Question: I'm using XCode 4.4.1 to create an IPA file for TestFlight AdHoc Distribution. If I go through the Organizer to create the IPA file, everything works great and TestFlight just works.
Here's the problem. If instead of using the Organizer to create the IPA, I allow TestFlight Co-Pilot to detect the new archive, I get a popup that TestFlight has noticed the new Archive, and I click the "Upload" button. But then, I get an error that the IPA file could not be created. The error appears to have something to do with signatures, but I'm using the same signatures as I do when creating the IPA though XCode's Organizer. Here's a screenshot of the actual error. Any ideas on what I might be doing wrong?

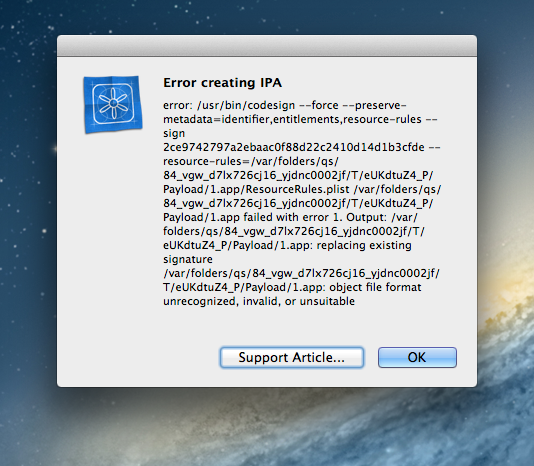
Answer: After contacting TestFlight support, I was finally to get it working. Try this in a terminal:
'''
sudo ln -s /Applications/Xcode.app/Contents/Developer/Platforms/iPhoneOS.platform/Developer/usr/bin/codesign_allocate /usr/bin/codesign_allocate
'''